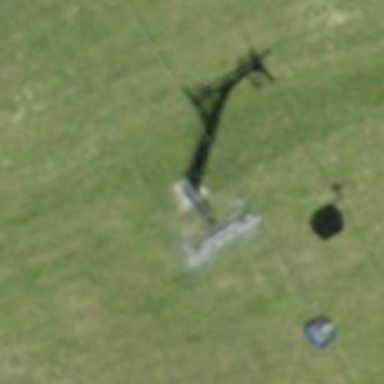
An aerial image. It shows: Pylon used for aerialway.